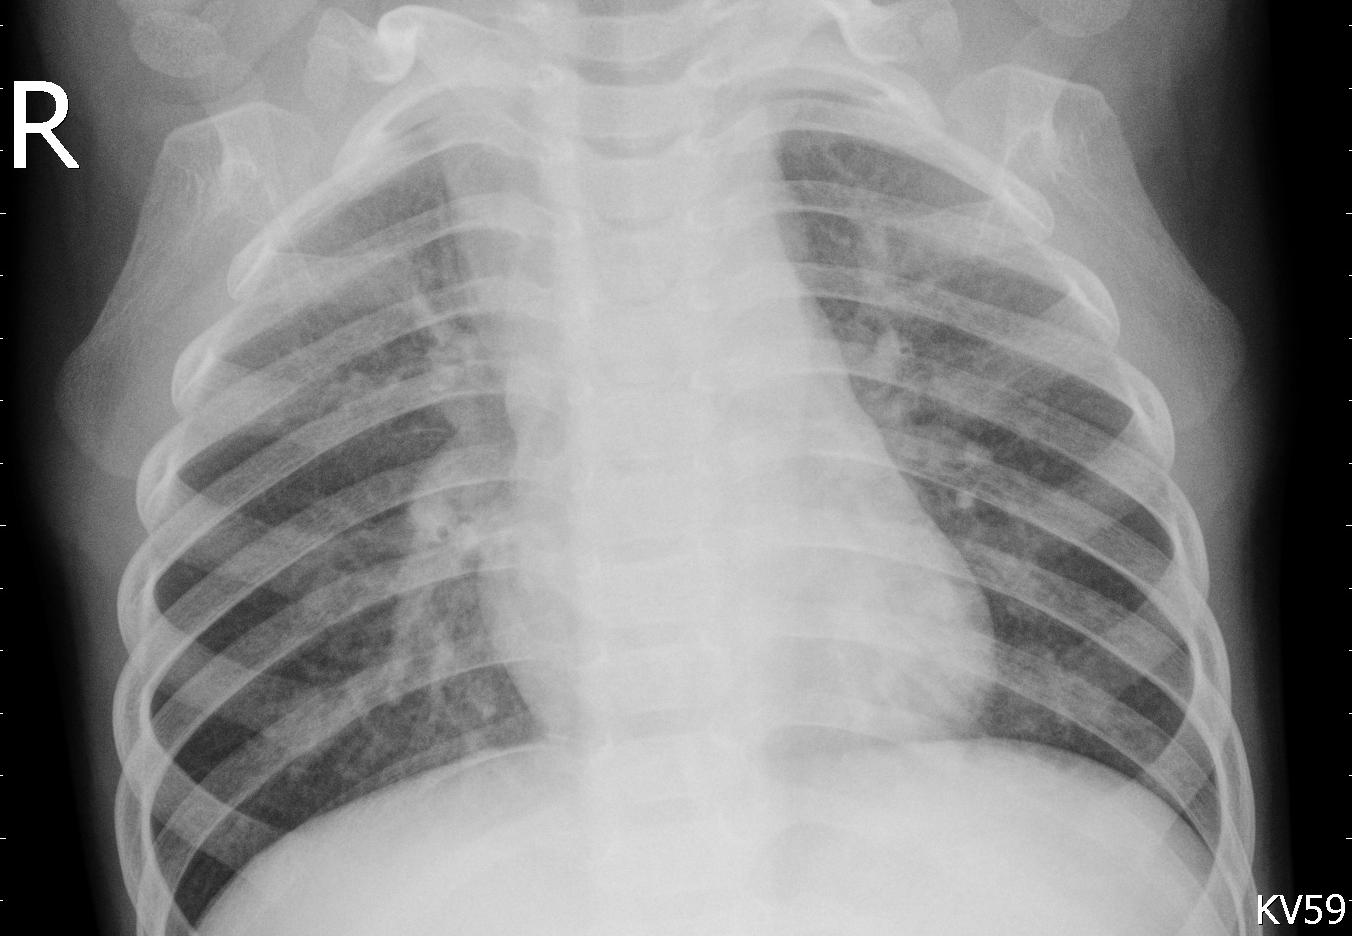
Diagnosis: PNEUMONIA